Field crop: tomato
Growth stage: 1
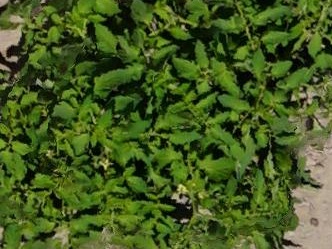
Species: tomato